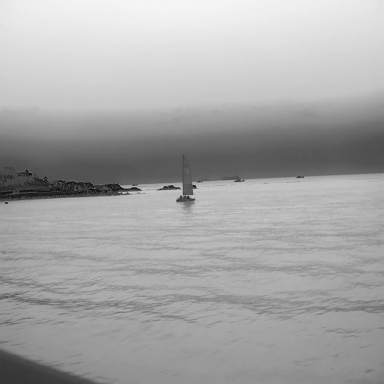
There is a sailboat in the infrared image.